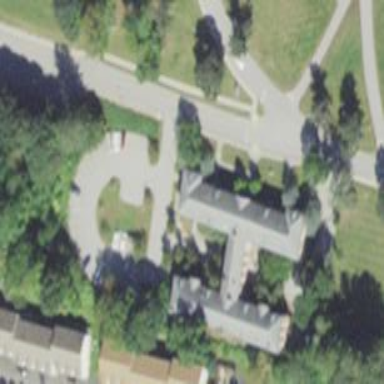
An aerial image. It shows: Building.